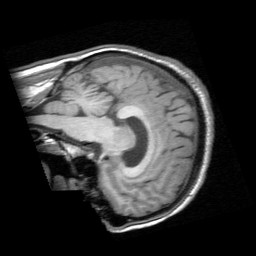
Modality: T1w
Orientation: sagittal
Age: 24